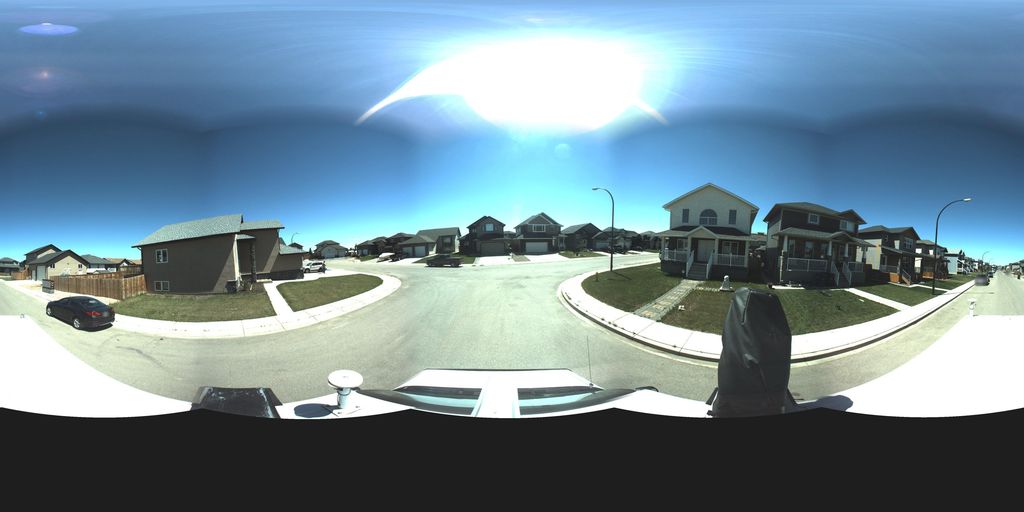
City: saskatoon